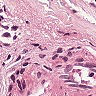
Metastatic tissue present: yes